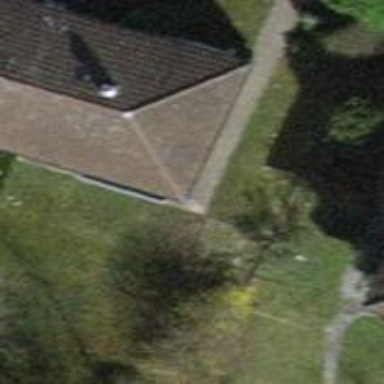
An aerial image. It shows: Building with hipped roof.